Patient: sex M, age 43
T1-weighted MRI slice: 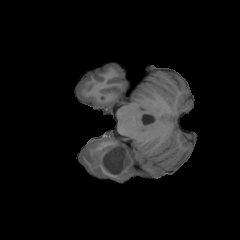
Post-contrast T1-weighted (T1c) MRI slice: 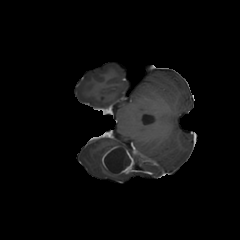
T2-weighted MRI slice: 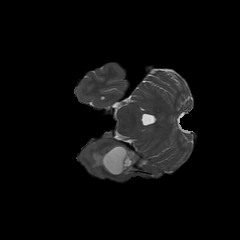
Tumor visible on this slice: yes
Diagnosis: Glioblastoma, IDH-wildtype
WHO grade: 4